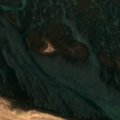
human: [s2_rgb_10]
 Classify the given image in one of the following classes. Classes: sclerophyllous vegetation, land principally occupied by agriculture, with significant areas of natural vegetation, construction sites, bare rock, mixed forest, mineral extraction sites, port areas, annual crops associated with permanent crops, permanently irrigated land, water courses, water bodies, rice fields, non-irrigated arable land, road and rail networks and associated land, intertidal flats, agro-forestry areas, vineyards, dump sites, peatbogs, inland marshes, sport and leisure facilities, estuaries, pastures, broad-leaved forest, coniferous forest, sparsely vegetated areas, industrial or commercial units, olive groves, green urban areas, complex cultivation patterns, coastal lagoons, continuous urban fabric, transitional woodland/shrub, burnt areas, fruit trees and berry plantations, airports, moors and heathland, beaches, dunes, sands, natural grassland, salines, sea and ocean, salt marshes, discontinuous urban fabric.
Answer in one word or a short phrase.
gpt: beaches, dunes, sands, salt marshes, intertidal flats